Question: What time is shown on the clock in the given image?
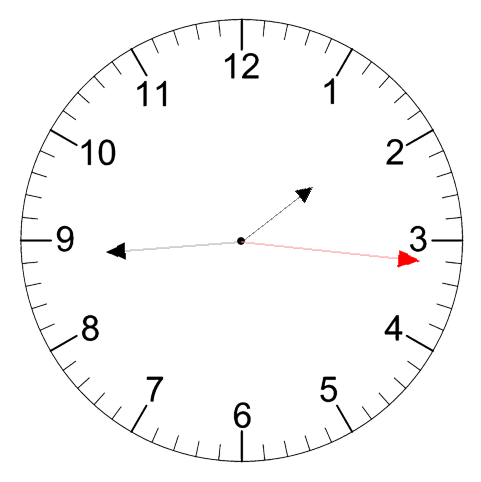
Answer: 01:44:16